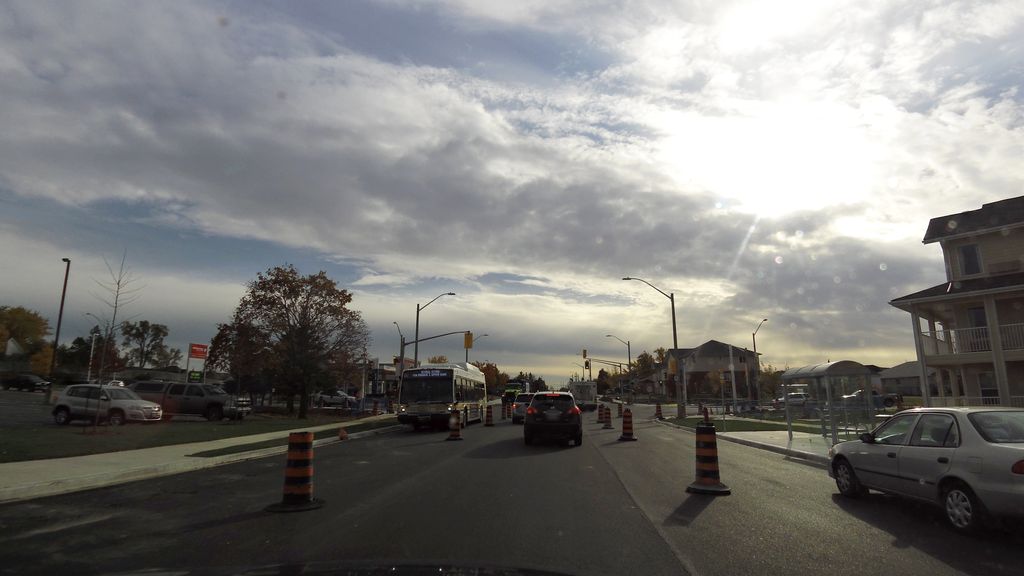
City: hamilton